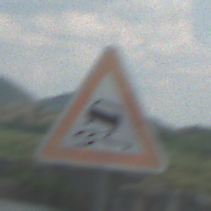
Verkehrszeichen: SchleuderOderRutschgefahr
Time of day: MorningAfternoon
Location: Outdoor (Nature)
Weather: PartlyCloudy
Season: NotSpecified
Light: Natural